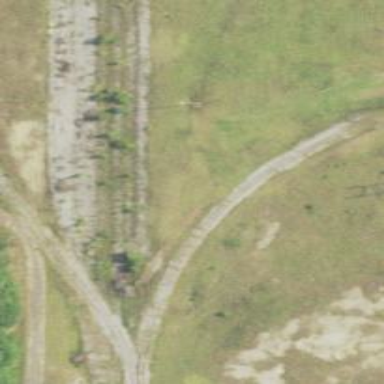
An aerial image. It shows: Rail spur service.